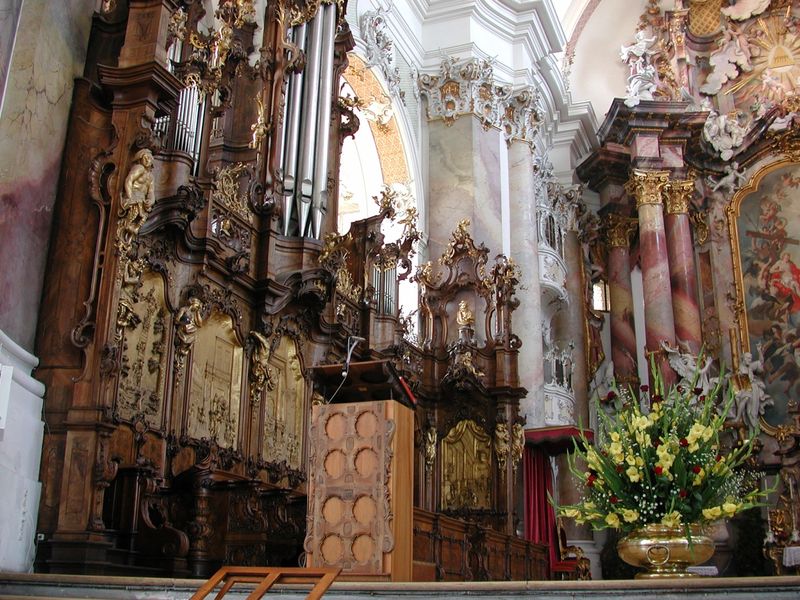
Titel: Ottobeuren, Klosterkirche
Künstler: Christoph Vogt
Standort: Ottobeuren, Klosterkirche (EU - D - Bayern)
Schlagwörter: gemälde, weiß, blumen, braun, fenster, holz, licht, marmor, profil, säulen, barock, kirche, gold, rokkoko, gotik, rosa, vase, relief, bank, empore, figuren, gestühl, stuck, foto, altar, kapitell, schnitzerei, gesims, orgel, gotisch, kanzel, lesepult, fresko, orgelpfeifen, chorgestühl, alatr, holzschnitzerei, kirchengestühl, braockaltar